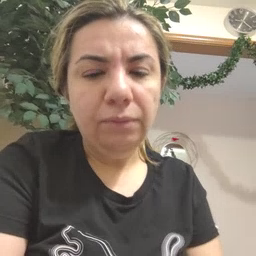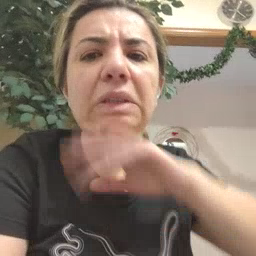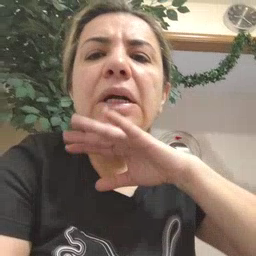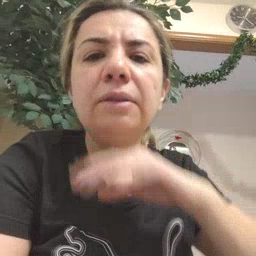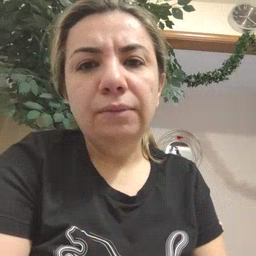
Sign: dirty